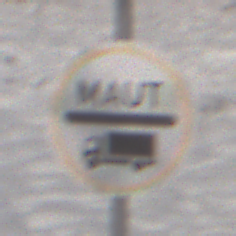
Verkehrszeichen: Mautpflicht
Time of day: MorningAfternoon
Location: Outdoor (Nature)
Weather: PartlyCloudy
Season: Winter
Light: Natural